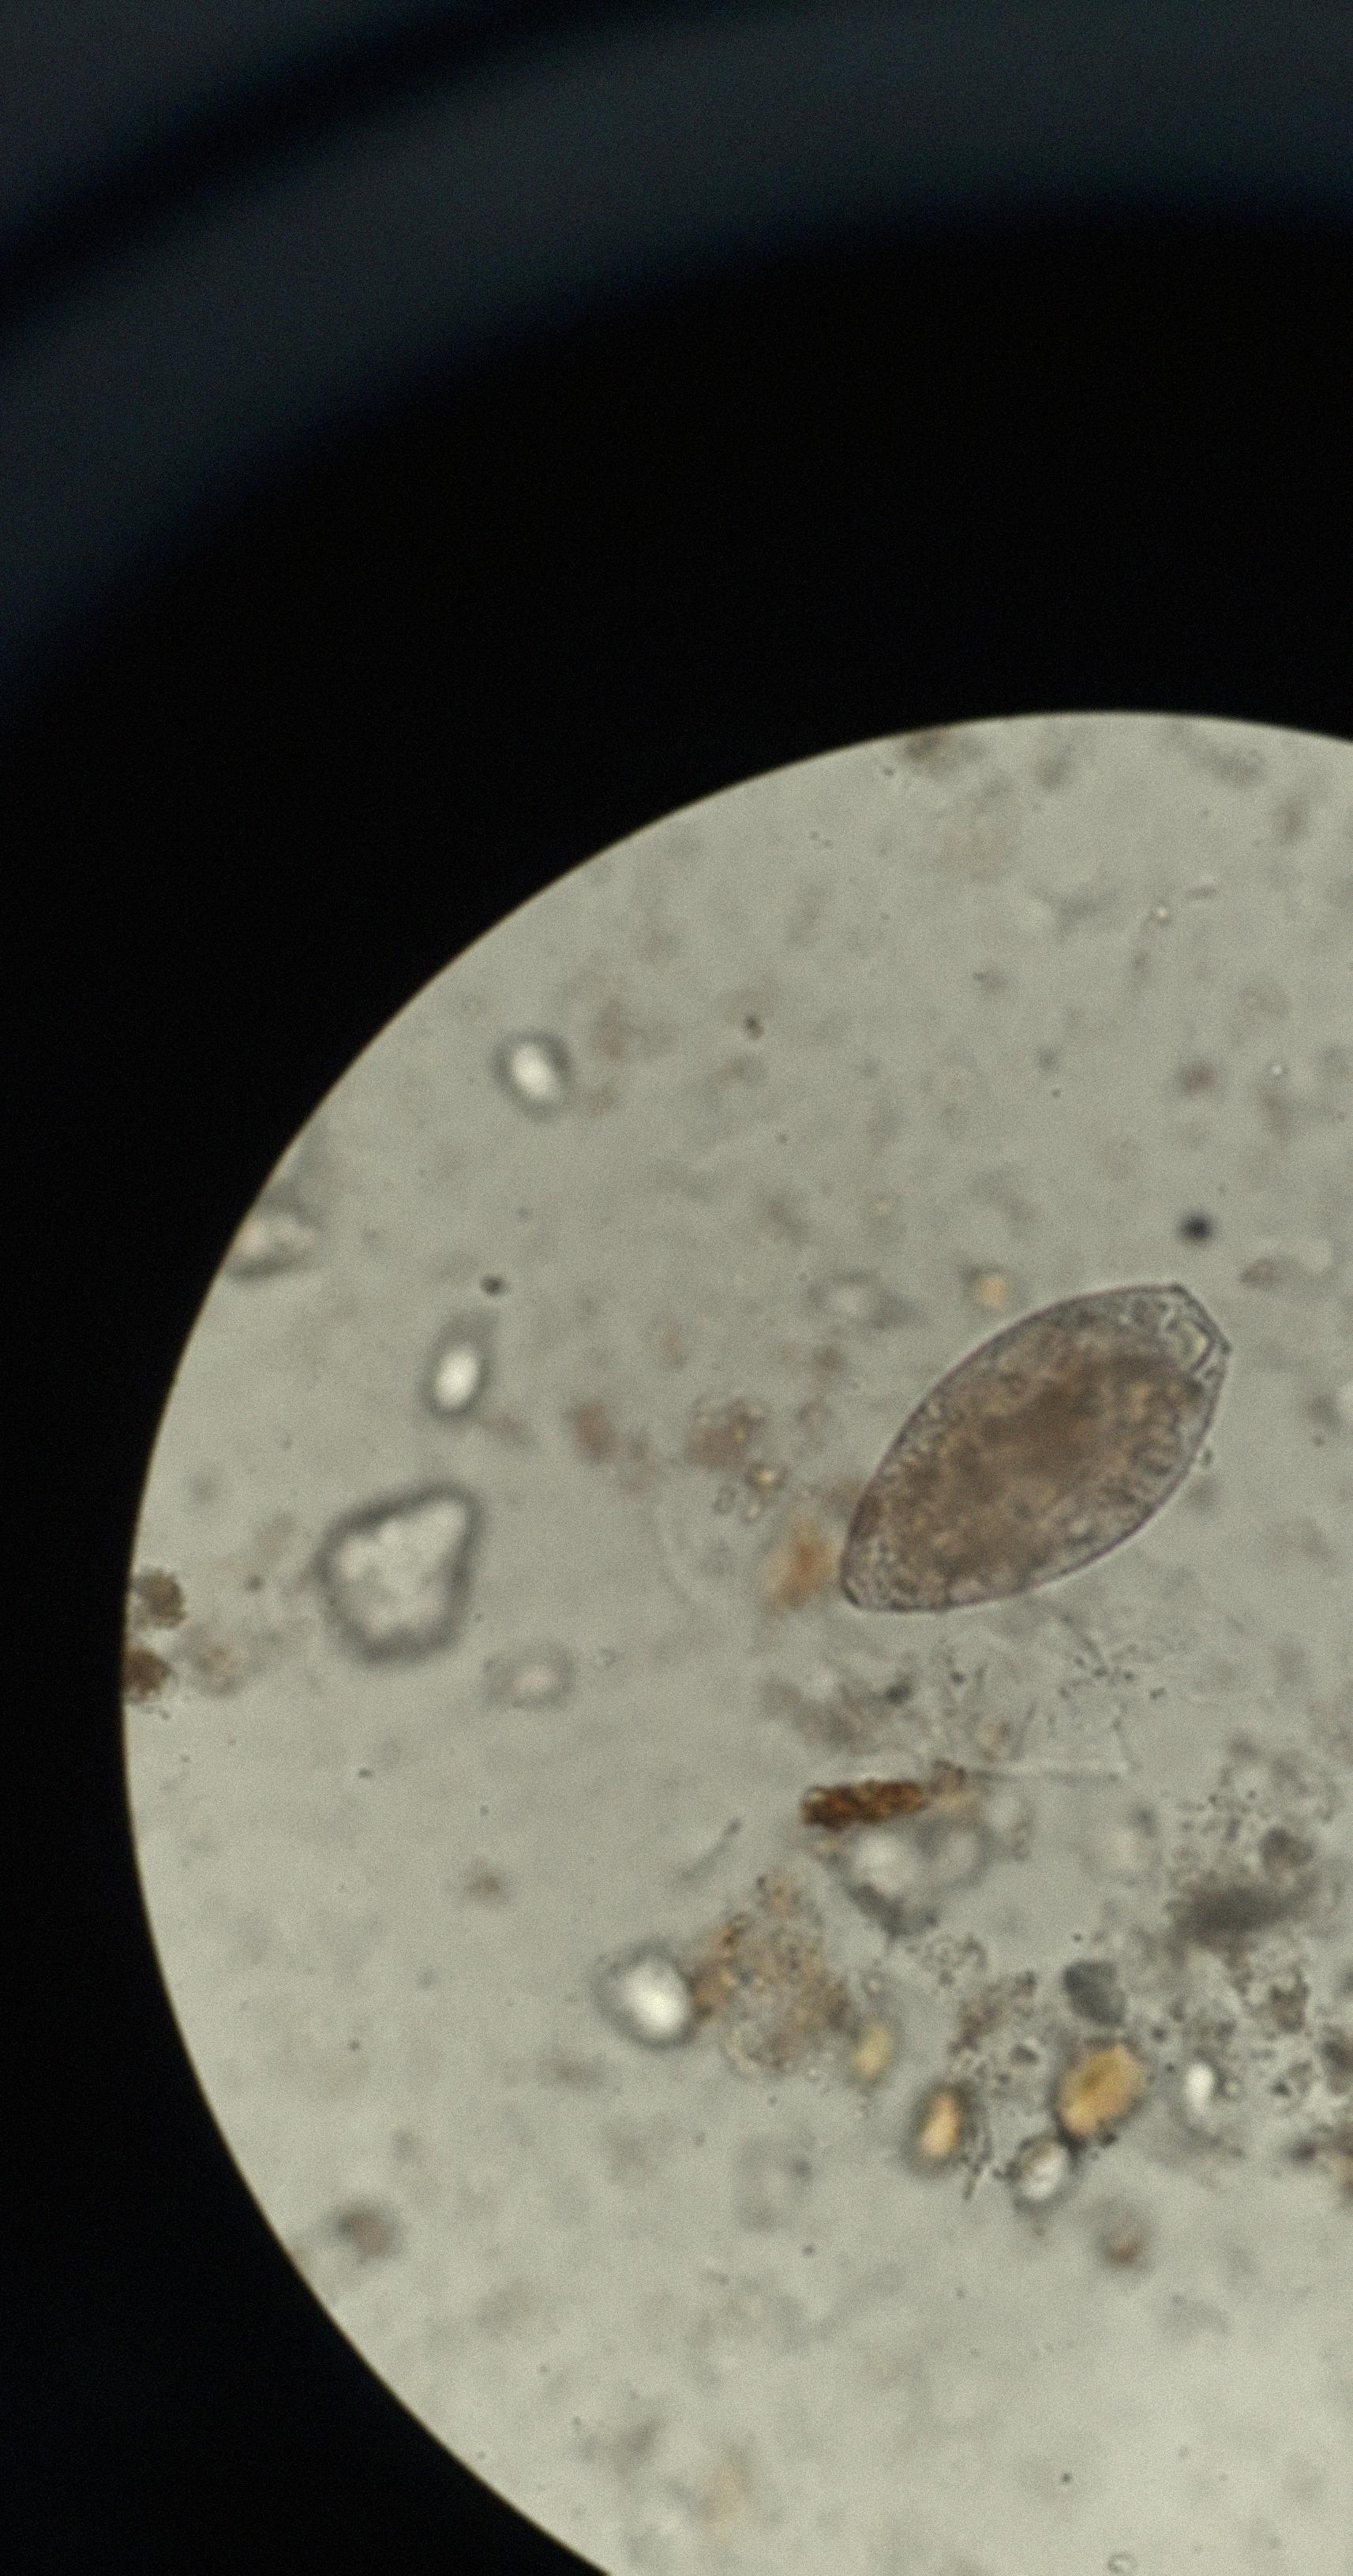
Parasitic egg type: Fasciolopsis buski